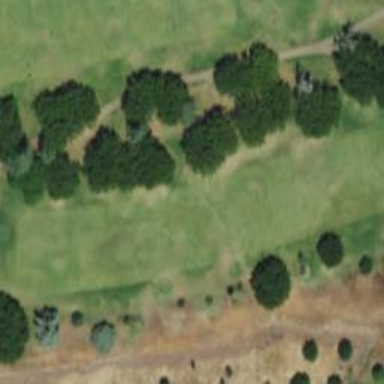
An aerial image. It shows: View of golf hole.